Question: I'm making an <URL> game and I'm creating the grid/board.
to make my grid have other grids inside of it (in its cells)? , this might have more than depth of 2... It could be a grid of a grid of a grid of a grid of cells i.e.

It's about the same thing as the leaf/branch problem. A branch can have leaves or other branches (not both at the same time in this case).
I've already tried a few things (using interfaces, defining custom types, etc..) but it was always giving the same errors (see below, in the errors part).
Here is the code I ended up with...
Cell.ts
'''
import { CellValue } from "./CellValue";
export class Cell {
private value: CellValue;
constructor() {
}
public getValue(): CellValue {
return this.value;
}
}
'''
TicTacToeGrid.ts
'''
import { Cell } from "./Cell";
/**
* Represents the Tic Tac Toe grid.
*/
export class TicTacToeGrid<T = TicTacToeGrid|Cell> {
/**
* The grid can contain cells or other grids
* making it a grid of grids.
*/
private grid: Array<Array<T>> = [];
/**
* Creates a new grid and initiailzes it.
* @param {[number, number][]} sizes an array containing the sizes of each grid.
* The first grid has the size defined in the first element of the array. i.e. [3, 3] for a 3x3 grid.
* The others elements are the sizes for the sub-grids.
*/
constructor(sizes: [number, number][]) {
const size: [number, number] = sizes.splice(-1)[0]; // Get the size of this grid
for(let y = 0; y < size[1]; y++) {
this.grid.push();
for(let x = 0; x < size[0]; x++) {
this.grid[y].push();
this.grid[y][x] = sizes.length > 0 ? new TicTacToeGrid(sizes) : new Cell(); // if there still are size left in the array, create a new sub-grid with these sizes
}
}
}
/**
* Returns the content of the specified cell
* @param {number} x the x position of the cell whose content wants to be retrieved
* @param {number} y the y position of the cell whose content wants to be retrieved
*/
public getElement(x: number, y: number): T {
return this.grid[y][x];
}
}
'''
index.ts
'''
import { TicTacToeGrid } from "./TicTacToeGrid ";
import { Cell } from "./Cell";
const board: TicTacToeGrid<TicTacToeGrid<Cell>> = new TicTacToeGrid<TicTacToeGrid<Cell>>([[3, 3], [5, 5]]);
const value: number= board.getElement(2, 2).getElement(1, 1).getValue();
'''
Everything works fine except the compiler throws 2 errors in TicTacToeGrid.js:
1. Type parameter 'T' has a circular default.
-> Ok, but how do I solve this?
1. Type 'Cell | TicTacToeGrid<unknown>' is not assignable to type 'T'. 'Cell | TicTacToeGrid<unknown>' is assignable to the constraint of type 'T', but 'T' could be instantiated with a different subtype of constraint '{}'. Type 'Cell' is not assignable to type 'T'. 'Cell' is assignable to the constraint of type 'T', but 'T' could be instantiated with a different subtype of constraint '{}'.
-> How do I deal with this? What does it exactly mean?
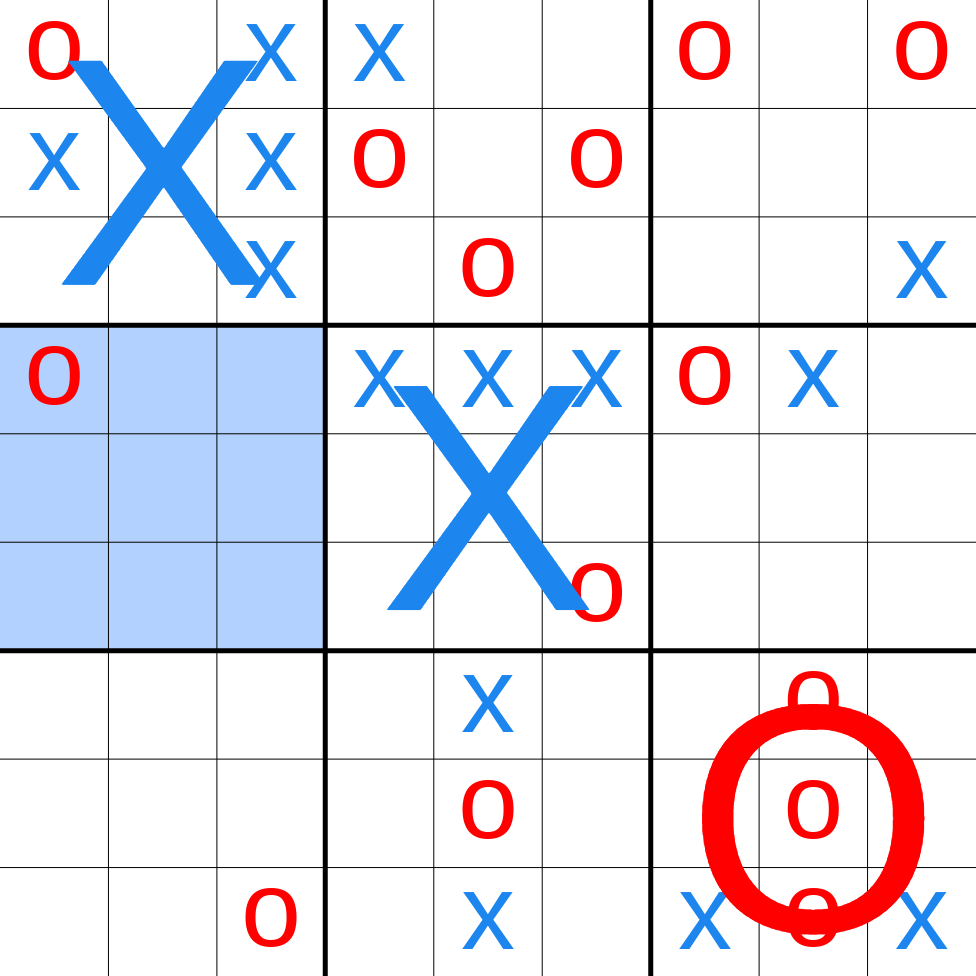
Answer: Issue #1: circular default
The declaration 'class TicTacToeGrid<T = TicTacToeGrid|Cell> {}' means that 'T' can be , but that if you just write the type 'TicTacToeGrid' without specifying the type parameter, it will use 'TicTacToeGrid|Cell'. This is circular in a bad way, since the compiler is being asked to eagerly evaluate the type 'TicTacToeGrid<TicTacToeGrid<TicTacToeGrid<...|Cell>|Cell>|Cell>', which it doesn't know how to do. You can fix that by changing it to 'class TicTacToeGrid<T = TicTacToeGrid<any>|Cell> {}', which breaks the cycle.
However, you don't actually want a <URL>, using the 'extends' keyword instead:
'''
class TicTacToeGrid<T extends TicTacToeGrid<any> | Cell> { ... }
'''
That will now behave more reasonably for you.
---
Issue #2: ''Cell | TicTacToeGrid<...>' is not assignable to type 'T''
This is due to a longstanding issue (see <URL>' will not do anything to the type 'T'. In your case, you'd like to check 'sizes.length' and have it narrow 'T' either to 'Cell' or to some 'TicTacToeGrid'. But this does not happen automatically, and the compiler warns you that it can't be sure that you are assigning the right value to the grid element. It sees you assigning a 'Cell | TicTacToeGrid<XXX>', and warns you that 'T' might be narrower than that, and it's not safe.
The easiest fix here is to just tell the compiler that you are sure what you are doing is acceptable, via a <URL>:
'''
this.grid[y][x] = (sizes.length > 0 ? new TicTacToeGrid(sizes) : new Cell()) as T;
'''
That 'as T' at the end tells the compiler that you are responsible for ensuring that the preceding expression is going to be a valid 'T'. If at runtime it turns out that you were wrong about that, then you have lied to the compiler with the assertion, and that's your problem to deal with. In fact this problem can fairly easily happen the way you've defined the constructor, since there is no way for 'T' to be inferred from the 'sizes' argument... so lying to the compiler is as simple as:
'''
const lyingBoard: TicTacToeGrid<
TicTacToeGrid<TicTacToeGrid<Cell>>
> = new TicTacToeGrid([[3, 3]]); // no error
lyingBoard
.getElement(0, 0)
.getElement(0, 0)
.getElement(0, 0)
.getValue(); // no error at compile time, kablooey at runtime
'''
But presumably you're not going to do that. There may be a way to make sure the 'sizes' parameter matches up with 'T', or even have 'T' be inferrable from the 'sizes' parameter, but that takes us farther afield from your question and this answer is already long enough.
---
<URL>